Question: I want to select the 'a' tag and display its text when clicked.
In another word, when I click the first link - "One", I want to display its text "One" using 'alert'.
When I click the second link - "Example", I want to display the text "Example" using 'alert'.
'''
<body>
<div id="tree">
<ul>
<li><a target="_blank" href="one.html">One</a></li>
<li class="folder expnded"><a target="_blank" href="two.html">Examples</a></li>
</ul>
</div>
<div id="display"></div>
</body>
'''
Thank everyone for answering. What I really want to do is that I need to create a tree structure and when I click tree leaf node, I have to display name of that leaf node.
I created tree structure using jQuery DynaTree, but jQuery selectors is not working for me in the code above.
I'm not able to select tags or any other elements inside the 'div' tag.
Below is the tree structure:

## THIS IS MY FULL HTML CODE (above is just a sample code)
'''
<html>
<head>
<!-- Include the required JavaScript libraries: -->
<script src="js/jquery-1.7.1.min.js" type="text/javascript"></script>
<script src='js/jquery-ui-1.8.20.custom.min.js' type="text/javascript"></script>
<script src='js/myjquery.js' type="text/javascript"></script>
<link rel="stylesheet" type="text/css" href="css/ui.dynatree.css">
<link rel="stylesheet" type="text/css" href="css/style.css">
<script src="js/jquery.dynatree.js" type="text/javascript"></script>
</head>
<body>
<div id="tree">
<ul>
<li>one</li>
<li><a target="_blank" href="">Google</a>
<li class="folder expnded">Examples
<ul>
<li><a target="content" href="" id="s">one</a>
<li><a target="content" href="two.html">two</a>
<li class="folder">Folder one
<ul>
<li><a target="content" href="one.html">one</a>
<li><a target="content" href="two.html">two</a>
</ul>
<li><a target="content" href="three.html">three</a>
<li><a target="content" href="four.html">four</a>
<li class="folder">Folder two
<ul>
<li><a target="content" href="one.html">one</a>
<li><a target="content" href="two.html">two</a>
</ul>
<li class="folder">Folder three
<ul>
<li><a target="content" href="one.html">one</a>
<li><a target="content" href="two.html">two</a>
<li class="folder">Inner Folder
<ul>
<li><a target="content" href="one.html">one</a>
<li><a target="content" href="two.html">two</a>
</ul>
</ul>
</ul>
</ul>
</div>
<div id="display">
<a href="" id="s">one</a>
</div>
</body>
</html>
'''
The picture I posted is the output of above HTML code.
In myjquery.js file I have code (old) like this
'''
$(function() {
// --- Initialize sample trees
$("#tree").dynatree({
autoFocus : true,
// persist: true,
minExpandLevel : 2,
onFocus : function(node) {
// Auto-activate focused node after 1 second
if (node.data.href) {
node.scheduleAction("activate", 1000);
}
},
onBlur : function(node) {
node.scheduleAction("cancel");
},
onActivate : function(node) {
if (node.data.href) {
window.open(node.data.href, node.data.target);
}
}
});
});
'''
## solution for my problem
In myjquery.js file, the following new code works for me. You can compare it with old code above.
'''
$(function() {
// --- Initialize sample trees
$("#tree").dynatree({
autoFocus : true,
persist: true,
minExpandLevel : 1,
onFocus : function(node) {
// Auto-activate focused node after 1 second
if (node.data.href) {
node.scheduleAction("activate", 1000);
}
},
onBlur : function(node) {
node.scheduleAction("cancel");
},
onActivate : function(node) {
if (node.data.href) {
window.open(node.data.href, node.data.target);
}
},
onClick : function(node) {
$.ajax({
type : "GET",
url : "Display",
data : {
id : node.data.title
},
success : function(data) {
$("#display").html(data);
}
});
}
});
});
'''
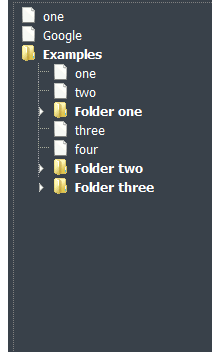
Answer: '''
$('a', '#tree li').on('click', function(e) {
e.preventDefault(); // this line is for prevent page reload
alert($(this).text());
});
'''
<URL>
Read more about <URL>
### According to edit
You can try like below:
'''
$('span[class^=dynatree-exp-c] a').on('click', function(e) {
e.preventDefault();
alert( $(this).text() );
});
'''
Each leaf node of dynatree is span that has class like 'dynatree-exp-c', 'dynatree-exp-c1' etc, so I use '[class^=dynatree-exp-c]' to select that span whose class start with 'dynatree-exp-c'.